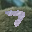
Label: 7